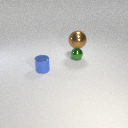
small green metal sphere behind small blue metal cylinder